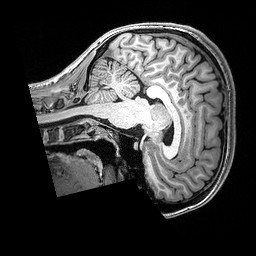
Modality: T1w
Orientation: sagittal
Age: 25
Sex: female